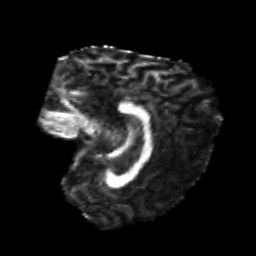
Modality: FA
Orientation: sagittal
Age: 25
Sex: male
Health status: healthy
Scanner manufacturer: philips
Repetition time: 7.391 s
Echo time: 0.08599 s